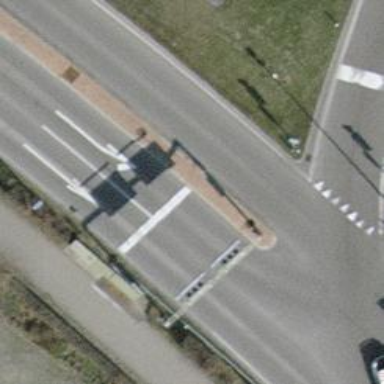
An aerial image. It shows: Secondary road with asphalt surface and no sidewalks.